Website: home-depot
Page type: review-order
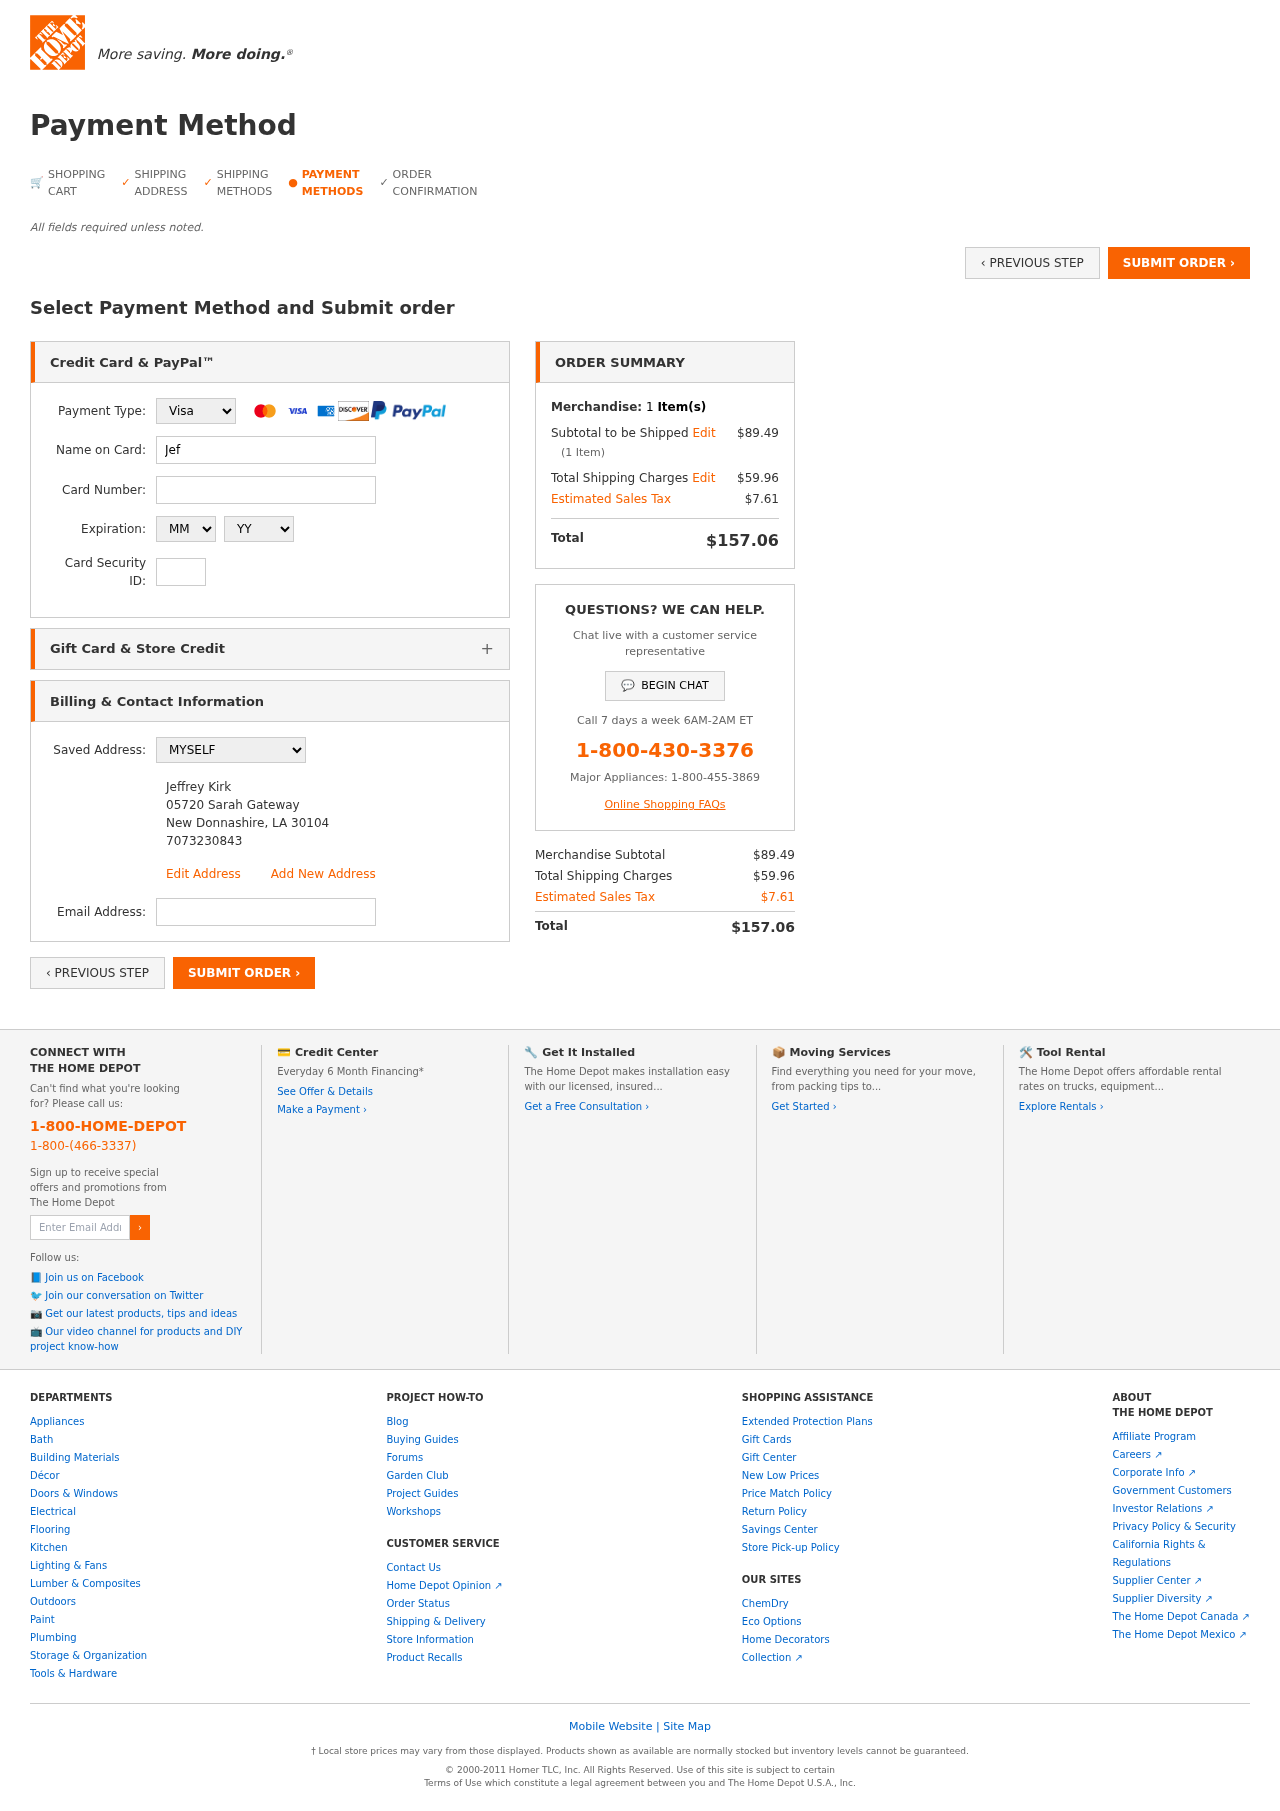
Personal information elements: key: PII_CARD_CVV
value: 129
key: PII_CARD_EXPIRY_MONTH
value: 07
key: PII_CARD_EXPIRY_YEAR
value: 27
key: PII_CARD_NUMBER
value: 4180 1616 2464 3643
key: PII_CARD_TYPE
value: Visa
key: PII_EMAIL
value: jeffrey.kirk@hotmail.com
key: PII_FULLNAME
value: Jeffrey Kirk
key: PII_FULLNAME2
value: Jeffrey Kirk
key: PII_STREET2
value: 05720 Sarah Gateway
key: PII_CITY2
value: New Donnashire
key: PII_STATE_ABBR2
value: LA
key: PII_POSTCODE2
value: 30104
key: PII_PHONE2
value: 7073230843
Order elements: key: ORDER_NUM_ITEMS
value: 1
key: ORDER_SUBTOTAL
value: $89.49
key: ORDER_NUM_ITEMS2
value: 1
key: ORDER_SHIPPING_COST
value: $59.96
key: ORDER_TAX
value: $7.61
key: ORDER_TOTAL
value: $157.06
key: ORDER_SUBTOTAL2
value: $89.49
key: ORDER_SHIPPING_COST2
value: $59.96
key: ORDER_TAX2
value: $7.61
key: ORDER_TOTAL2
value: $157.06